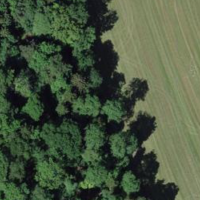
EUNIS habitat code: 25
Species observed at this site:
Cirsium vulgare